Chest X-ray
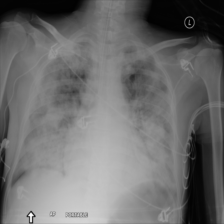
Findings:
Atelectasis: negative
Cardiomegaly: negative
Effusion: negative
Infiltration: positive
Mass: negative
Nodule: negative
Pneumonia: negative
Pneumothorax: negative
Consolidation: positive
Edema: negative
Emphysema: negative
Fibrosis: negative
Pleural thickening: negative
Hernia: negative